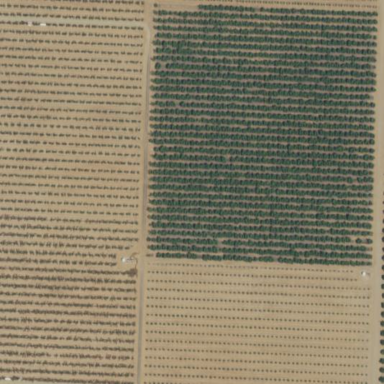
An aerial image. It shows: Orchard.